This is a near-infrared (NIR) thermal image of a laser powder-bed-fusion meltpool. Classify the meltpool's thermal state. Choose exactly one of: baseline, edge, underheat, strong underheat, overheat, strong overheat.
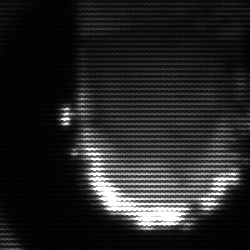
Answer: baseline